Question: Using Kendo in an MVC application. I have a grid that shows a few rows. Some are editable, some are not. Some are deletable, some are not.
So, I defined events for this in the MVC Razor layout:
'''
.Events(o => {
o.Edit("onGridEdit");
o.Remove("onGridRemove");
})
'''
Then I defined JavaScript to handle this. My first issue is that the deletion event fires after delete. I need to fire beforehand and prevent it. I also want to prevent the confirmation popup.
The edit event behaves as expected. But it still does not work. Here's what I did:
'''
function onGridEdit(e) {
var grid = $("#grid").data("kendoGrid");
var canEditLine = @(someObj.SomeProperty ? "true" : "false");
if (!canEditLine) {
grid.cancelRow();
alert("You do not have rights to modify this line.");
}
}
'''
The result is that the cell being edited is locked, and the user never sees it opened. The alert fires as expected. The problem is that the entire original row gets rendered inside this column rather than this single column getting updated. Here's a screenshot:

Can anyone help with this? I don't want to cancel all row changes; just the row the user is trying to mess with.
Based on the answer below, here's the updated JavaScript code. The styles and databound events below I used as indicated.
'''
function onUserAssignGridDataBound(e) {
var grid = this;
var canDelete = @(userRights.CanDeleteLockedLines ? "true" : "false");
var canEdit = @(userRights.CanEditLockedLines ? "true" : "false");
grid.tbody.find(">tr").each(function () {
var dataItem = grid.dataItem(this);
if (dataItem) {
if ((dataItem.IsReceived) && (!canDelete)) {
$(this).find(".k-grid-delete").css("visibility", "hidden");
}
if ((dataItem.IsLocked) && (!canEdit)) {
dataItem.fields["Description"].editable = false;
dataItem.fields["Quantity"].editable = false;
dataItem.fields["Price"].editable = false;
}
}
});
}
'''
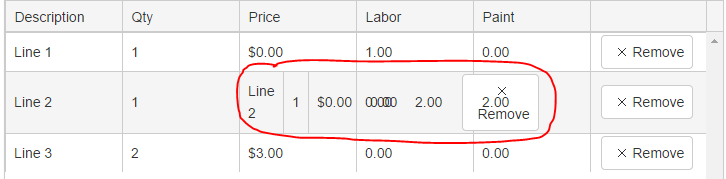
Answer: Hide the remove button bases on grid data on databound event
'''
.Events(e => e.DataBound("onUserAssignGridDataBound"))
'''
'''
function onUserAssignGridDataBound(e) {
var grid = this;
grid.tbody.find('>tr').each(function () {
var dataItem = grid.dataItem(this);
if (dataItem != null) {
if (dataItem.Role.RoleId != 2) {
$(this).find('.k-plus').addClass('hideCell');
}
}
});
}
'''
'''
.hideCell {
visibility:hidden;
}
.showCell {
visibility:visible;
}
'''